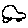
Label: car